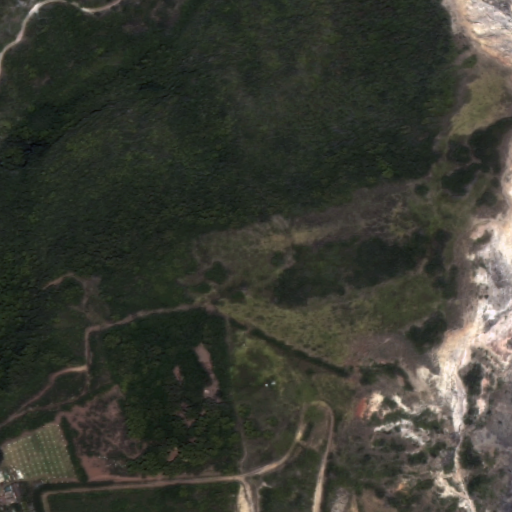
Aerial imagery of mountain in Hawaii named Puʻumakawana containing only unknown